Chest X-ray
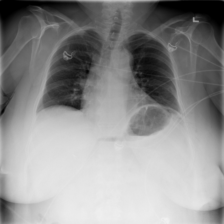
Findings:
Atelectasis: negative
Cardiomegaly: negative
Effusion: negative
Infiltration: negative
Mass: negative
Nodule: negative
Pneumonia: negative
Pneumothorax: negative
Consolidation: negative
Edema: negative
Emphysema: negative
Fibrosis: negative
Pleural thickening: negative
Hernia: negative